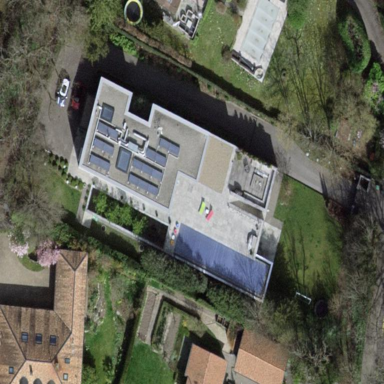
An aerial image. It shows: Garden enclosed by fence.